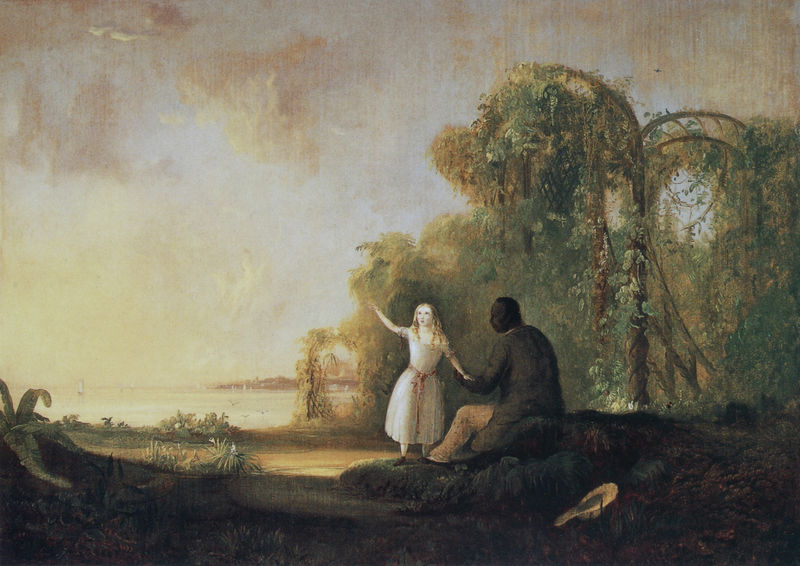
Titel: Uncle Tom and Little Eva
Künstler: Robert S. Duncanson
Standort: Detroit
Institution: The Detroit Institute of Arts
Schlagwörter: baum, blau, blätter, dunkel, gemälde, hand, himmel, mann, meer, schatten, wasser, weiß, wolken, bäume, fluss, grün, landschaft, mädchen, ocker, see, sitzen, ufer, äste, abend, blumen, frau, geste, hell, hut, kleid, licht, schwarz, blick, gras, gürtel, weg, wolke, beige, malerei, schleife, anzug, blond, hose, jung, arm, arme, falten, stehen, öl, baumstamm, dämmerung, horizont, morgen, natur, stamm, strauch, vögel, weide, weite, zweige, busch, gebüsch, gewässer, sonne, boden, insel, haare, mantel, sitzend, stehend, familie, kind, paar, pflanze, pflanzen, kontrast, locken, rosa, boote, garten, kürbis, ranken, küste, schiff, segel, segelboot, sommer, strand, liebe, bogen, haltung, segelschiff, hecke, tag, idylle, amerika, romantik, turner, sitzt, melancholie, palme, zeigen, krempe, frühling, kelid, bögen, neger, weiden, abschied, meerlandschaft, steht, weiße, schwarzer, sklave, buschwerk, romantisch, plantage, agave, kaktus, wächter, palmen, mohr, watteau, laute, arkadien, antrag, rein, laube, bruder, trauerweide, unschuld, pergola, srme, ähnlich, beschützer, romatik, um 1800, farbiger, strau, mädcehn, aloepflanze, blonds, boy, königskinder, onkel tom, zurückgelassen, mö